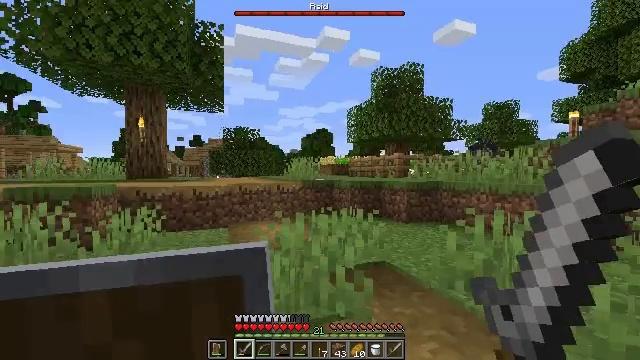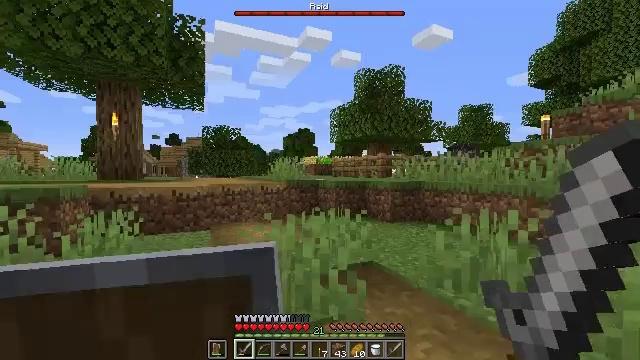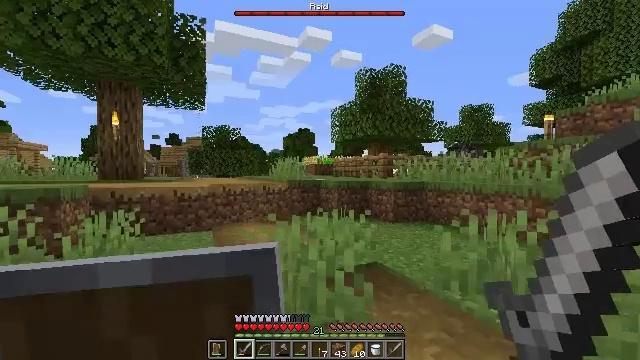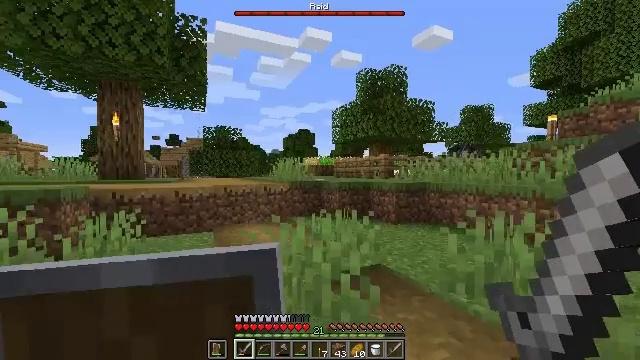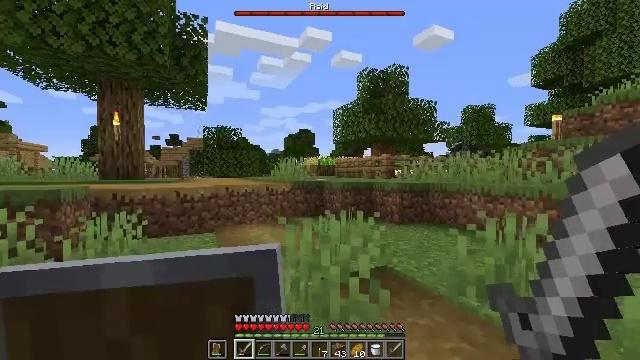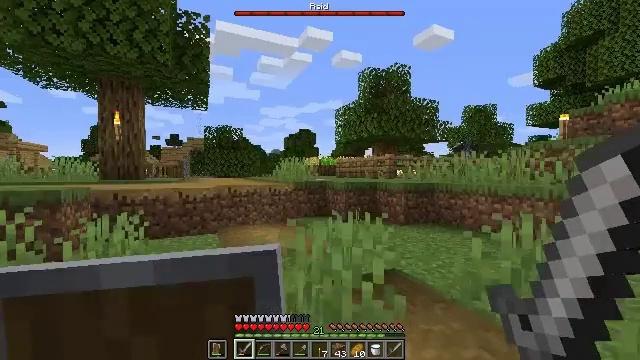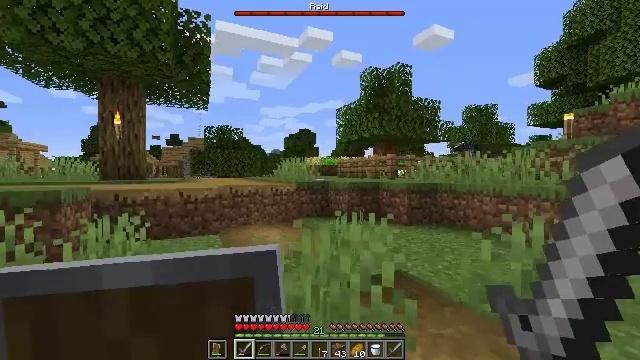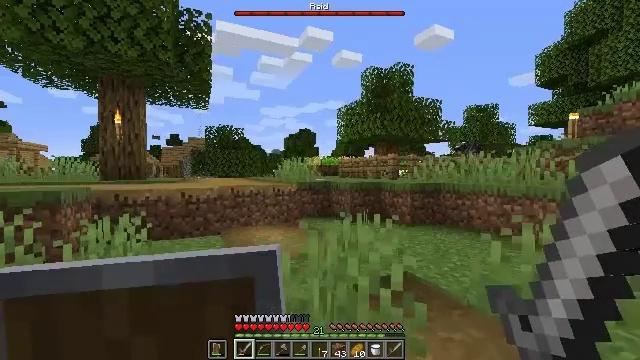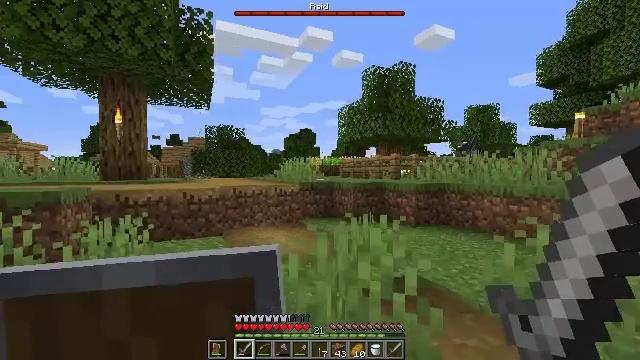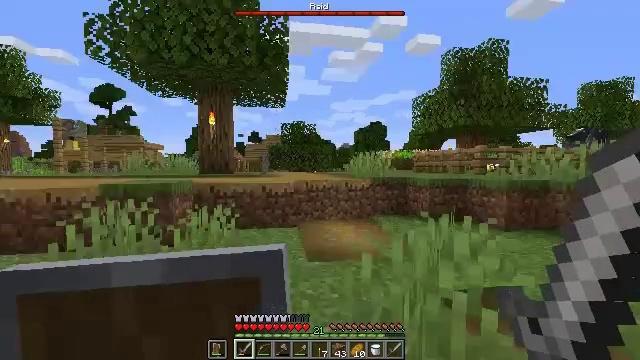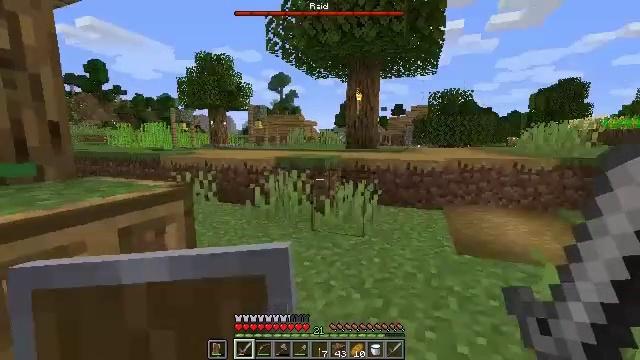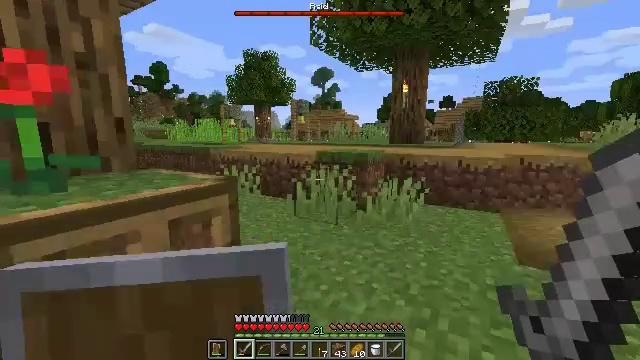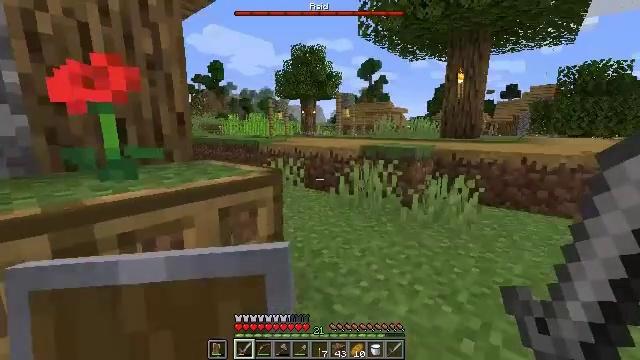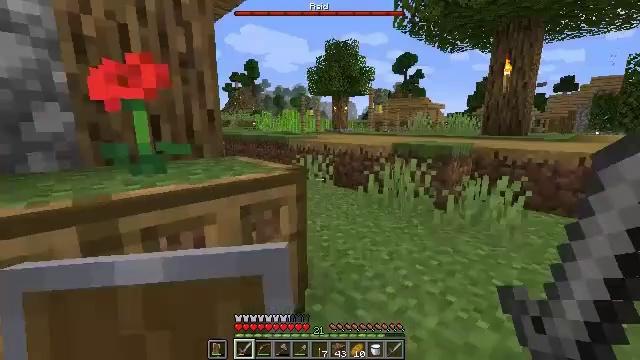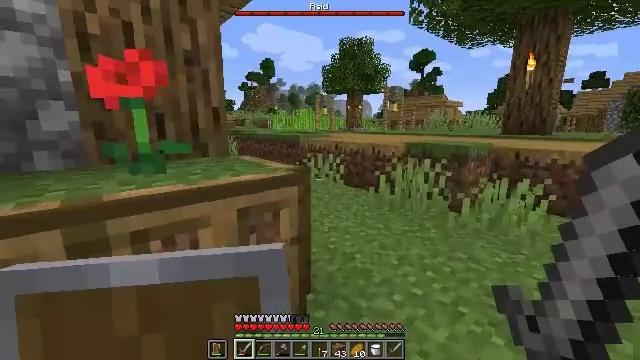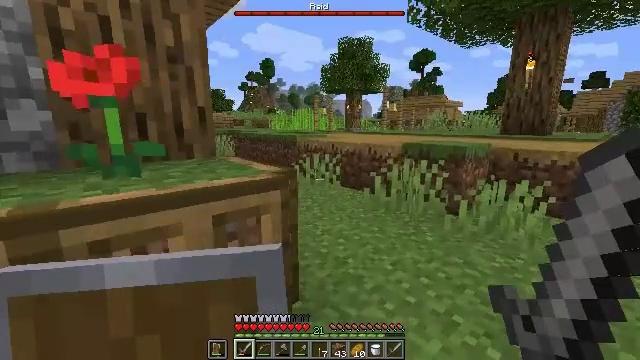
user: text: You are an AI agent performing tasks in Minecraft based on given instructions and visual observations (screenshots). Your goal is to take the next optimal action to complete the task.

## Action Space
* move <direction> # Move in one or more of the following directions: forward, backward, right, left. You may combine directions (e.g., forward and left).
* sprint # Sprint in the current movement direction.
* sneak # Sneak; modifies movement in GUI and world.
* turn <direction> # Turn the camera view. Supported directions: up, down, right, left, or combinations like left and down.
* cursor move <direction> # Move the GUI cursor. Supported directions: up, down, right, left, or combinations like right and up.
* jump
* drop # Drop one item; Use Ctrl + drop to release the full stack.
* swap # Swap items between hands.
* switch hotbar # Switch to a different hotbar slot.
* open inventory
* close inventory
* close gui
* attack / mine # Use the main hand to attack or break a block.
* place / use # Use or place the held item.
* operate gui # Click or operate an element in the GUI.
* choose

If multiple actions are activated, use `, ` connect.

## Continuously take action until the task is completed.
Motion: motion action
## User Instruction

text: Retrieve the glass pane from a window.
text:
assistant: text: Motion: move forward and move left, sneak, turn right
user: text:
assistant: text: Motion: move forward and move left, sneak
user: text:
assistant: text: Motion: move forward and move left, sneak
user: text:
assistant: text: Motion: move forward and move left, sneak
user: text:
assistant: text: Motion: move forward and move left, sneak
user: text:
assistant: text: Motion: move forward and move left, sneak
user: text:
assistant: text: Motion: move forward and move left, sneak
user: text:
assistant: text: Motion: move forward and move left, sneak
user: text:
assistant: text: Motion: move forward and move left, sneak, turn left and down
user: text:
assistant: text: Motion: move forward and move left, sneak, turn left and down
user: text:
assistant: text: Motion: move forward, sneak, turn left and down
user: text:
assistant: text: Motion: move forward and move right, sneak, turn left and down
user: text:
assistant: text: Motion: move forward and move right, sneak, turn left
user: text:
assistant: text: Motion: move forward and move right, sneak, turn left
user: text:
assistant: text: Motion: move forward and move right, sneak
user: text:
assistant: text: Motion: move forward and move right, sneak
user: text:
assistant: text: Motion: move forward and move right, sneak
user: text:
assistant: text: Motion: move forward and move right
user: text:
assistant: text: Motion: move forward and move right
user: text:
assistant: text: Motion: move forward and move right, turn left
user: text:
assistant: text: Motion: move forward and move right, turn left
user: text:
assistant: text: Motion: move forward, turn left
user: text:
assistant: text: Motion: move forward and move right, turn left and down
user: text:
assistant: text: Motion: move forward and move right
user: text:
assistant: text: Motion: move forward and move right
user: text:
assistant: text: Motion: move forward and move right
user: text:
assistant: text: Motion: move forward, turn left and up
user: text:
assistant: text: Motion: move forward, turn left
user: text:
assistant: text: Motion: move forward
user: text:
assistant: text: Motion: move forward